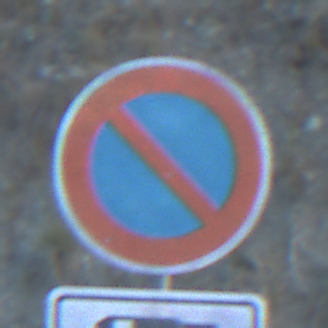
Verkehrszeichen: EingeschraenktesHalteverbot
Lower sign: HinweisDurchSinnbild23
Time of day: SunriseSunset
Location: Outdoor (RoadRail)
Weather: Clear
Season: NotSpecified
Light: Natural